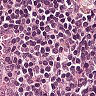
Metastatic tissue present: no